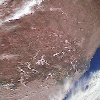
Label: land